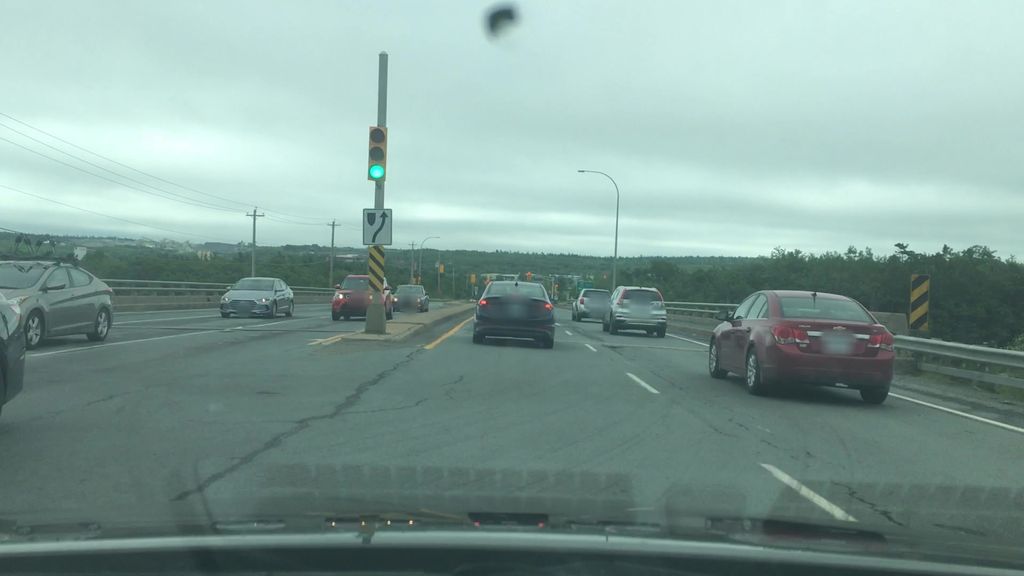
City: halifax